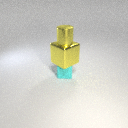
small cyan rubber cube below small yellow metal cylinder